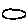
Label: moon